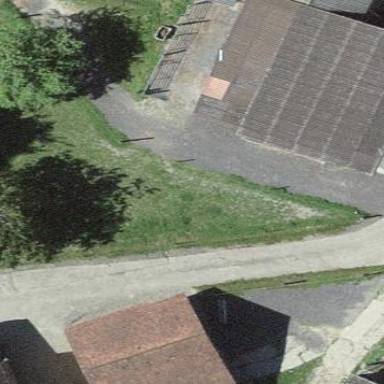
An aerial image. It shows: Shed building.